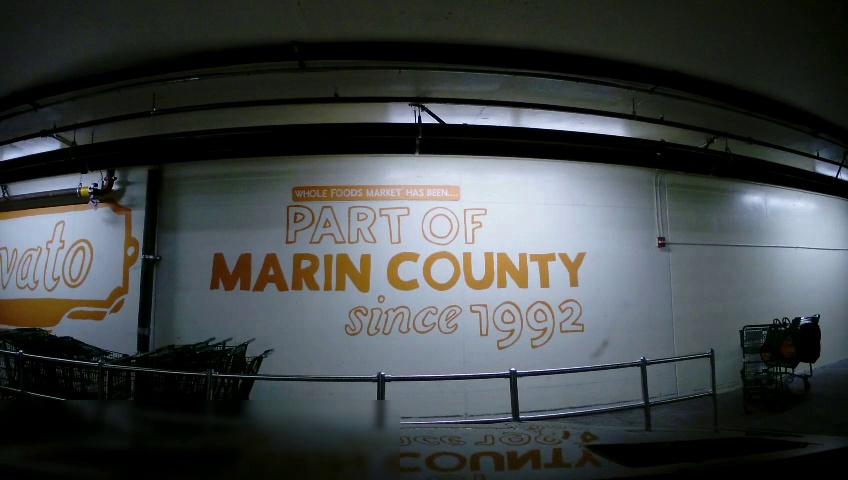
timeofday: Dusk/Dawn/Twilight
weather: Other